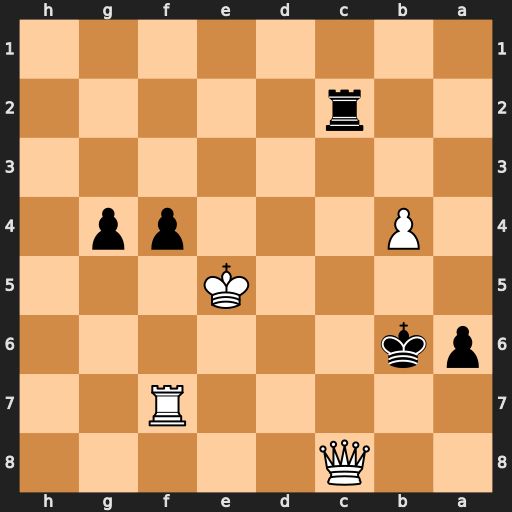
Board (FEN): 2Q5/5R2/pk6/4K3/1P3pp1/8/2r5/8
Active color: b
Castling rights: -
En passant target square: -
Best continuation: Rxc8 Kxf4 Rc4+